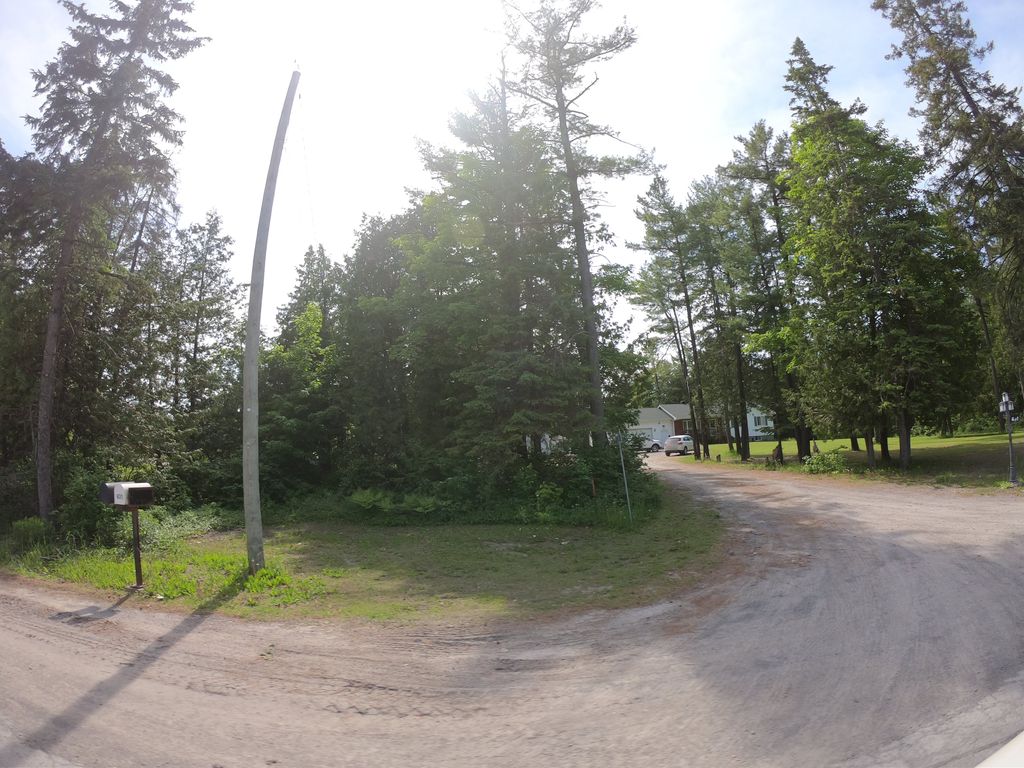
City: ottawa-gatineau